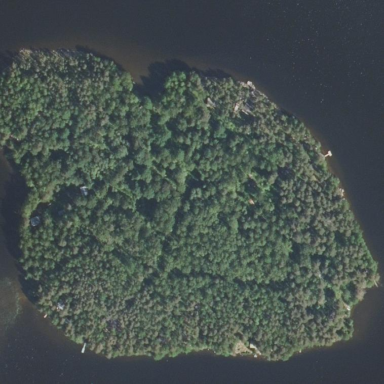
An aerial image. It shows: Island covered with woodland.